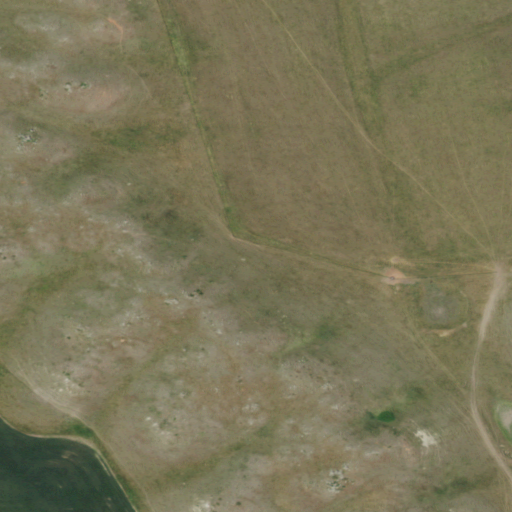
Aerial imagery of mountains in North Dakota named Tepee Buttes containing shrub, grassland, and cultivated crops